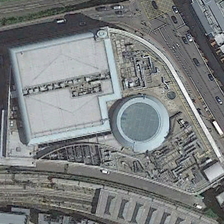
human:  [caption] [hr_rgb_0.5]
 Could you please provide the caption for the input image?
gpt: the center is surrounded by a lot of houses .

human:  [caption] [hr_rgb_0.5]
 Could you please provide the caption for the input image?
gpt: the whole center is on the side of the road .

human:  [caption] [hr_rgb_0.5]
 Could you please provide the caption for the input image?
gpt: a center building is near a crossroads with some cars .

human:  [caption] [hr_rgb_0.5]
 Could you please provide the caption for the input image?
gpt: a center building is near a crossroads with some cars .

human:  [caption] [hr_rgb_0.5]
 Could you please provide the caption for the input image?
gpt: the center is surrounded by a lot of houses .